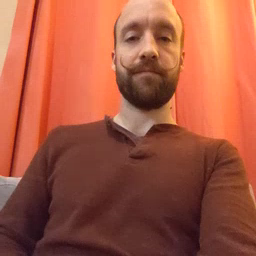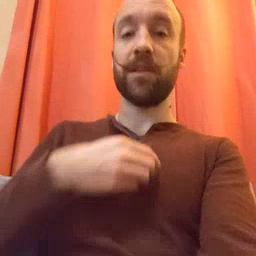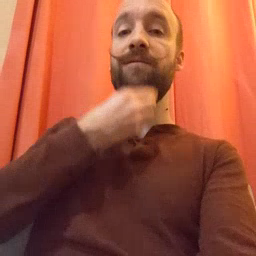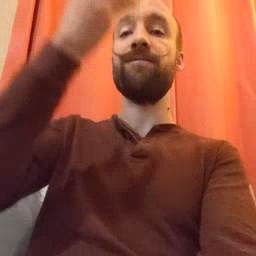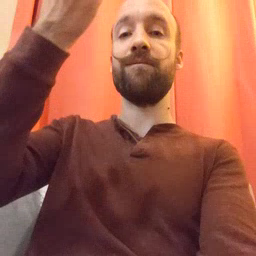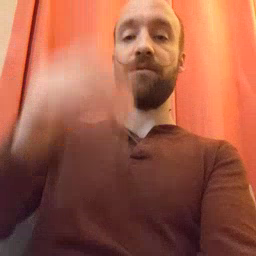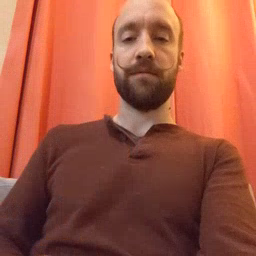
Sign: giraffe